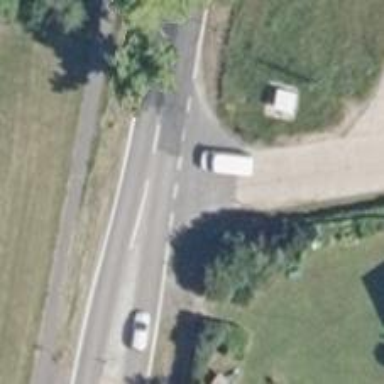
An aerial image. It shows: Secondary road with asphalt surface.